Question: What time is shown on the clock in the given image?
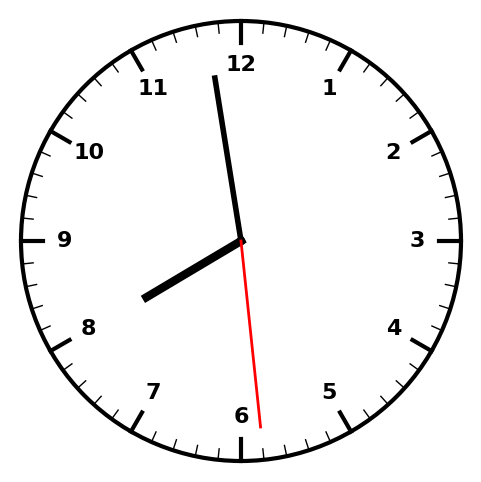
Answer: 07:58:29